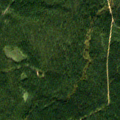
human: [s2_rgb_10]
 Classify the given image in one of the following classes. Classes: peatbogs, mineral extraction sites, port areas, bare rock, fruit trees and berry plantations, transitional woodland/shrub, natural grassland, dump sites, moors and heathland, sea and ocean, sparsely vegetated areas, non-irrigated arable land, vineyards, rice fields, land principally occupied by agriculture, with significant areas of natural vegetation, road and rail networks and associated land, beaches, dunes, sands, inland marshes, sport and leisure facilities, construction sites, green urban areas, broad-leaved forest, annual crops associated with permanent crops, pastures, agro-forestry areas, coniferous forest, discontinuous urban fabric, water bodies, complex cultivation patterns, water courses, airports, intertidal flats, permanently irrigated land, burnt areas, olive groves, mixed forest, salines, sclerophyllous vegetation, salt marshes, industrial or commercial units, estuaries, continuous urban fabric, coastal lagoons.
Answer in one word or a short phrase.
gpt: coniferous forest, transitional woodland/shrub